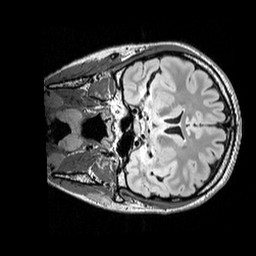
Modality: FLAIR
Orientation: coronal
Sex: female
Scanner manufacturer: siemens
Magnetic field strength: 3 T
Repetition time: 5 s
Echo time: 0.395 s